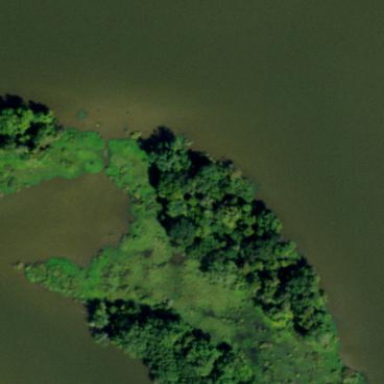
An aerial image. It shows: Islet covered with woodland.